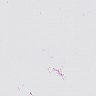
Metastatic tissue present: no